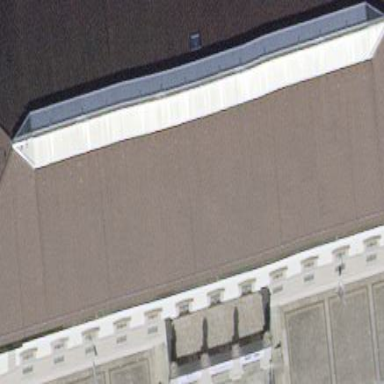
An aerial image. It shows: Civic building with hipped roof made of roof tiles. It is museum.